Question: I have created a binary image with thresholding. How can change the color of the white shapes as in the picture below to make them indexable?

This is my code so far:
'''
void threshold()
{
cv::Mat src_8uc3_img = cv::imread("images/train.png", CV_LOAD_IMAGE_GRAYSCALE); // load color image from file system to Mat variable, this will be loaded using 8 bits (uchar)
if (src_8uc3_img.empty()) {
printf("Unable to read input file (%s, %d).", __FILE__, __LINE__);
}
double thresh = 0;
double maxValue = 255;
cv::Mat thresh_holding = src_8uc3_img.clone();
cv::Mat indexing = src_8uc3_img.clone();
cv::imshow("Train", src_8uc3_img);
for (int y = 0; y < thresh_holding.rows ; y++) {
for (int x = 0; x < thresh_holding.cols ; x++) {
uchar thX = thresh_holding.at<uchar>(y, x);
if (thX < 128 ) {
thresh_holding.at<uchar>(y, x) = thresh;
}
else if (thX>128){
thresh_holding.at<uchar>(y, x) = maxValue;
}
}
}
cv::imshow("ThreshHolding", thresh_holding);
cv::waitKey(0); // wait until keypressed
}
'''
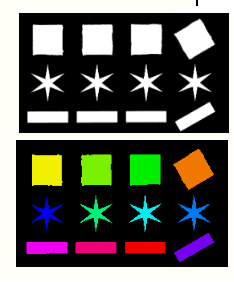
Answer: First things first: it's "thresholding", not "thresh holding". It means to set/apply a threshold, not holding a thresh, whatever it means.
What you want is clearly finding the <URL>: it's fast and you get a different label for each component. Coloring is up to you, based on the index.
Inspired by Alex Alex Python answer, here you can find the C++ version:
'''
#include <opencv2/opencv.hpp>
int main(void)
{
using namespace cv;
// Read image
Mat1b img = imread("input.png", IMREAD_GRAYSCALE);
// Make sure it's binary
threshold(img, img, 128, 255, THRESH_BINARY);
// Extract connected components
Mat1i labels;
int nlabels = connectedComponents(img, labels);
// Make the connected components from 0 to 255 (assume less than 256 labels)
img = labels * 255 / nlabels;
// Make the labels colored
Mat3b colored, output;
applyColorMap(img, colored, COLORMAP_JET);
// Mask background with zeros in original image
colored.copyTo(output, img);
// Write output
imwrite("output.png", output);
}
'''
The only difference is that I specified the type for the images in order to have the assignment to 'img' also cast to 8 bpp. And the typed 'Mat's are much nicer to use.